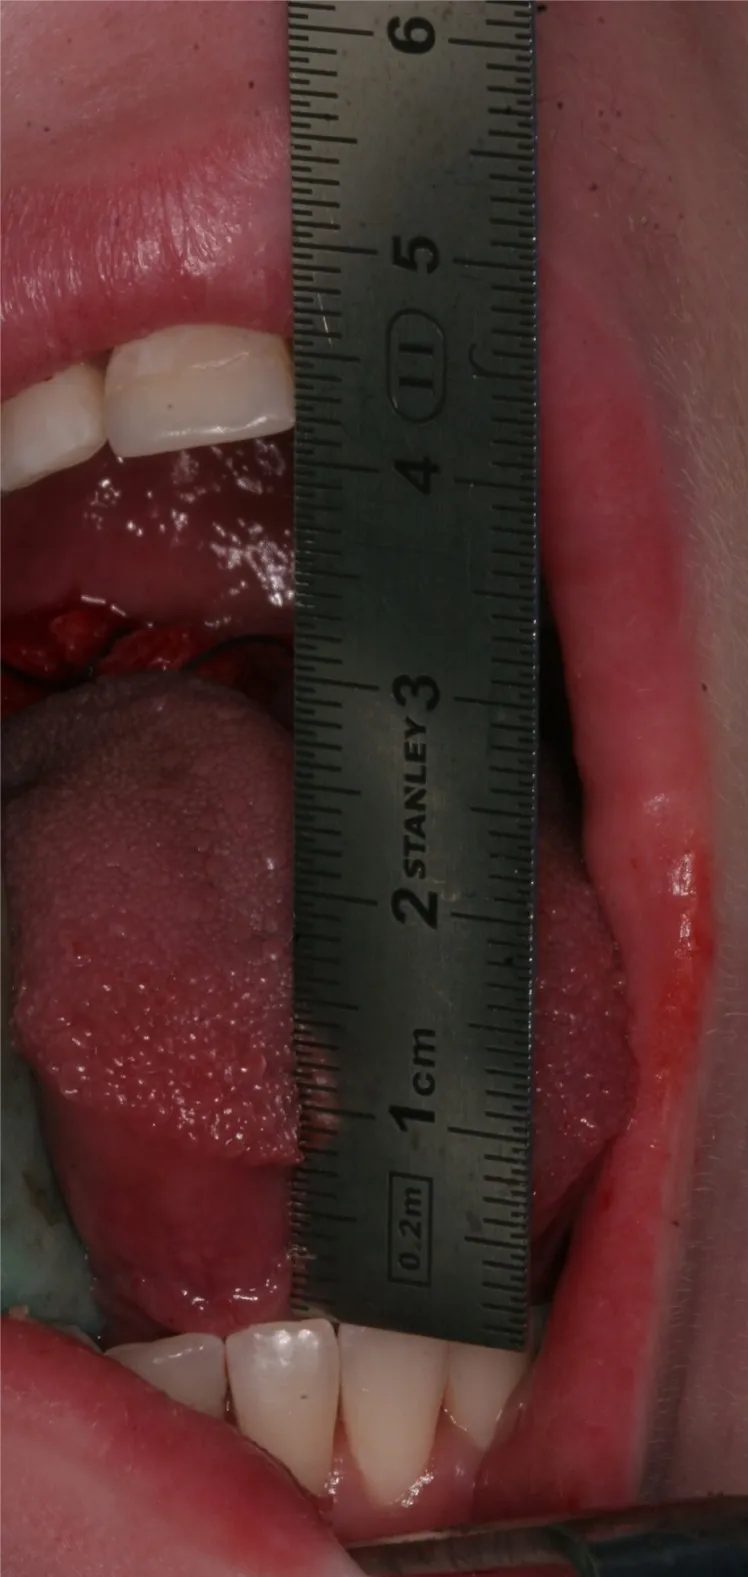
The interincisal mouth opening increased to 42 mm in the operation room.
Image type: medical_photograph (other_medical_photograph)